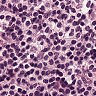
Metastatic tissue present: no